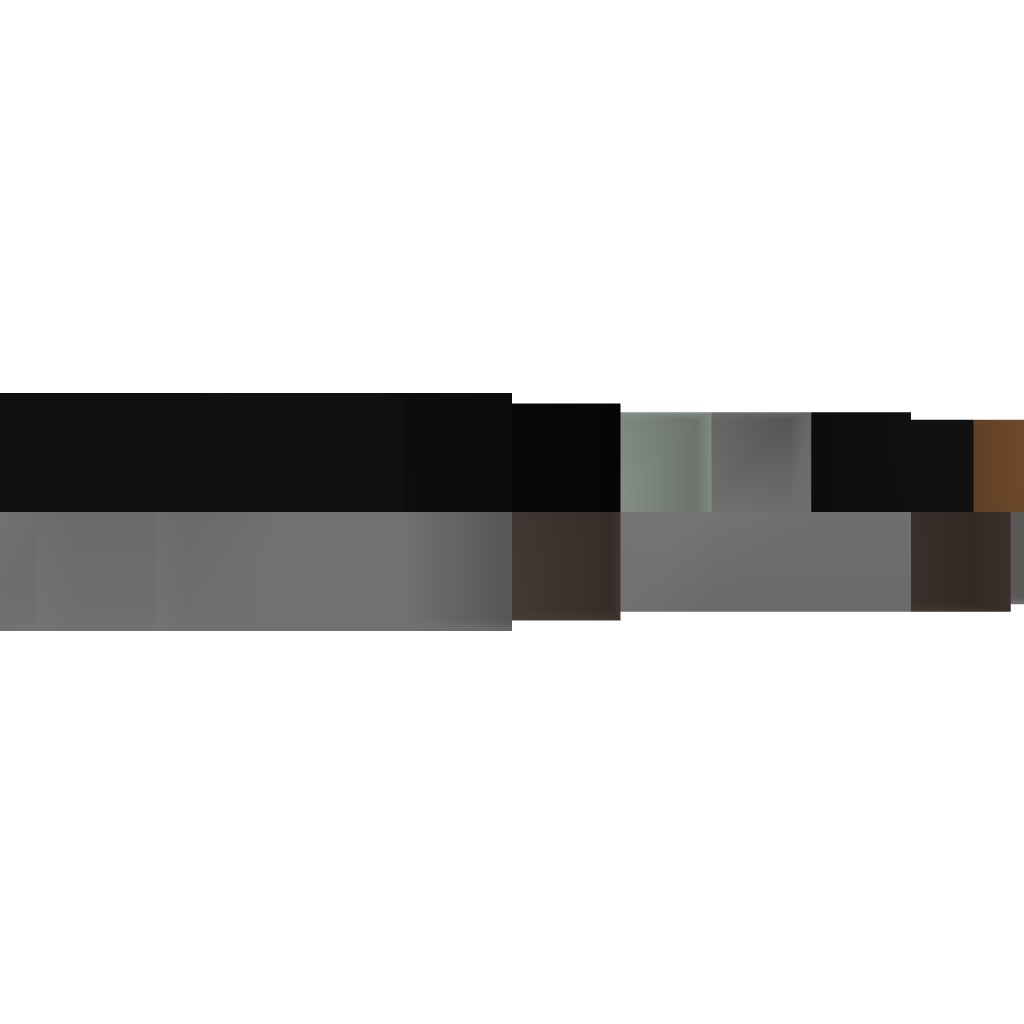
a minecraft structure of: Dusk to Dawn Switch with Override